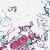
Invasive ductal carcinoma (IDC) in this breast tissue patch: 0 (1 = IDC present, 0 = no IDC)